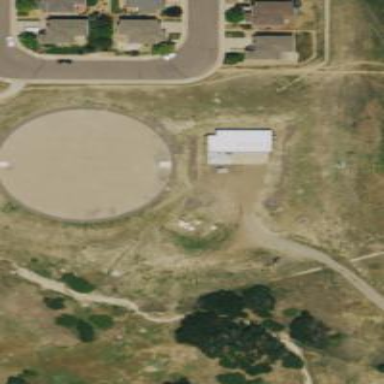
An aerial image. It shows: Building with water storage tank.